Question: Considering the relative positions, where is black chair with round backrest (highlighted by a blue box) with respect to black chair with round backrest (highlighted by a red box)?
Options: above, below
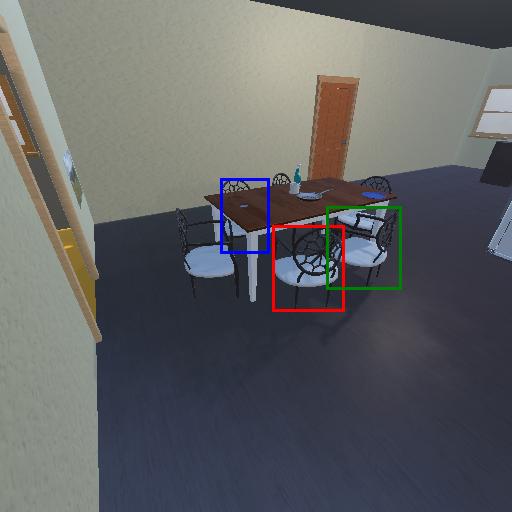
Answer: above